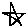
Label: star